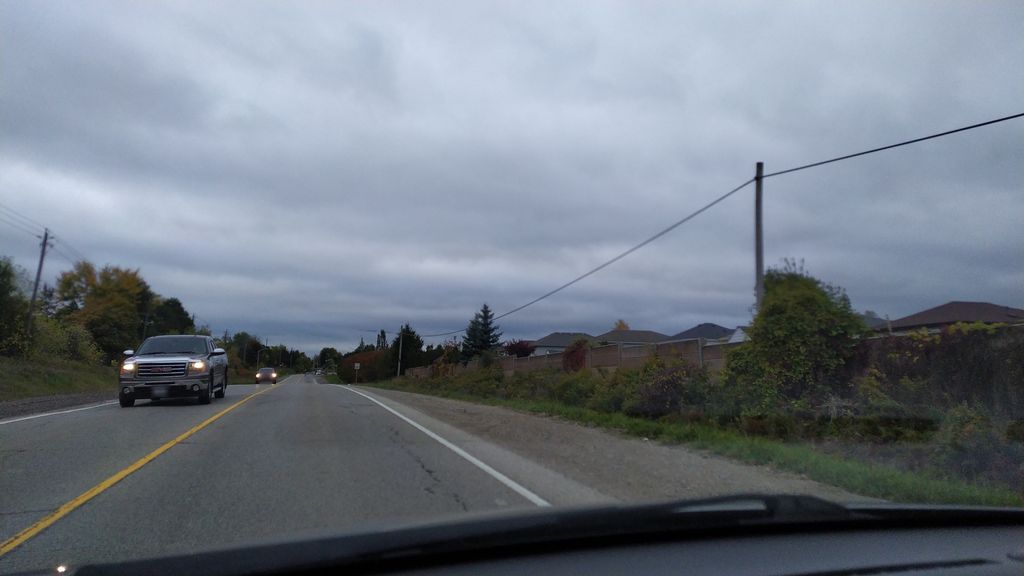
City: kitchener-waterloo